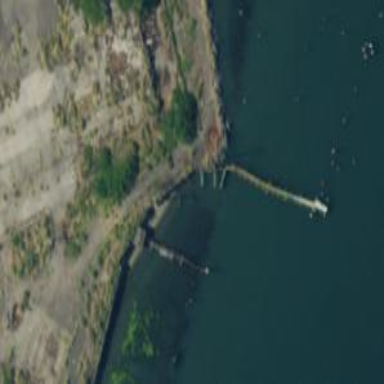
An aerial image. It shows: Ruined pier made by man.